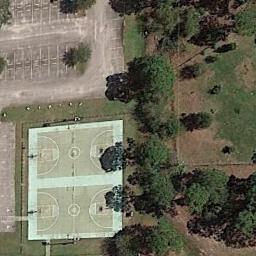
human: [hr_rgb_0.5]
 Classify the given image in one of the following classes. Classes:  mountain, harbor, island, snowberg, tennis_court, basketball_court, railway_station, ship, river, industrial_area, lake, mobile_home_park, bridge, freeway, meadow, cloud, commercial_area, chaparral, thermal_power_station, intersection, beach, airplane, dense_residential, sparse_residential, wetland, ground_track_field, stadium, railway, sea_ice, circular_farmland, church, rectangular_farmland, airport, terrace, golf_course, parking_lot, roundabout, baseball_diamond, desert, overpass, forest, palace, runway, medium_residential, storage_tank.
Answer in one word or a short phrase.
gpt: basketball_court